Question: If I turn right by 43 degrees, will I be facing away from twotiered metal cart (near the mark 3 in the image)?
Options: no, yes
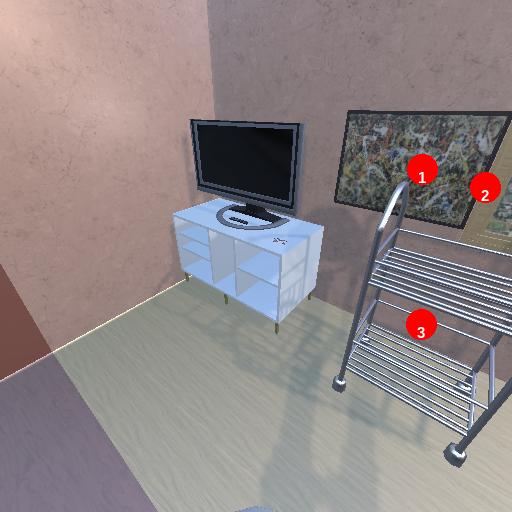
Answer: no